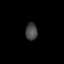
Tissue: lung
Cell type: Epithelial cells
Senescence score: 0.2378
Nuclear area (px): 200
Mean DAPI intensity: 70.64